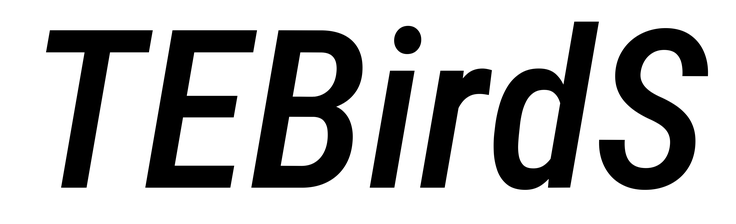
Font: Roboto-Italic_Condensed_Medium_Italic